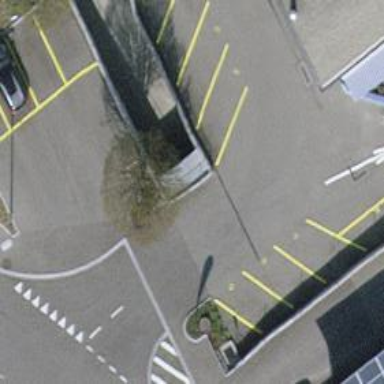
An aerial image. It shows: Parking entrance.